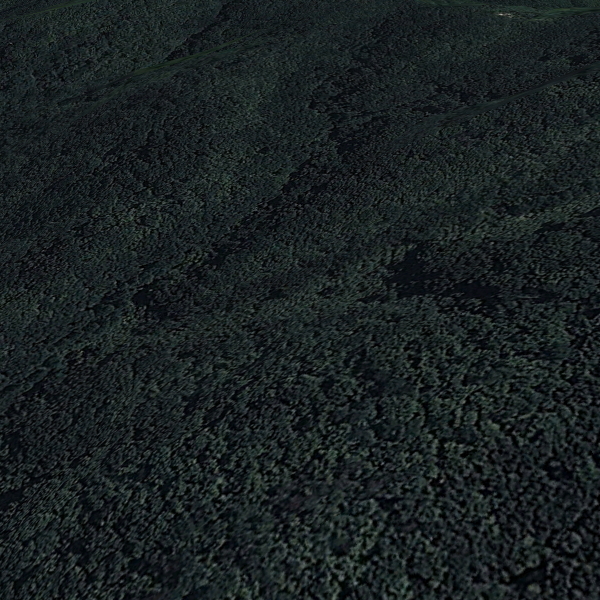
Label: Forest